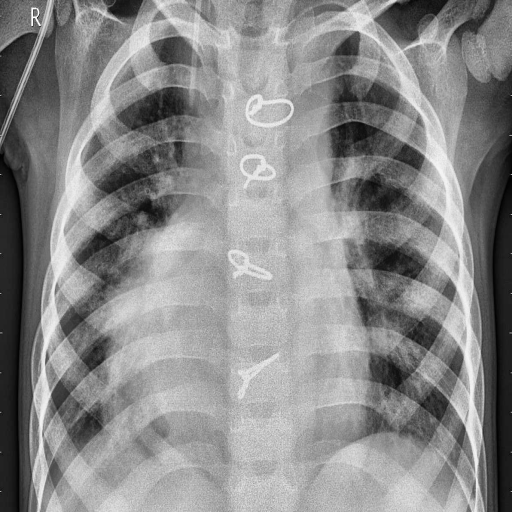
Finding: PNEUMONIA